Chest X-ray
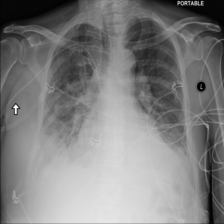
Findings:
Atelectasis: negative
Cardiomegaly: negative
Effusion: negative
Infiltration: positive
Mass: positive
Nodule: positive
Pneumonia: negative
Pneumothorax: negative
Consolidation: negative
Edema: negative
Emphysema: negative
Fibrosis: negative
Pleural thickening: negative
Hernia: negative